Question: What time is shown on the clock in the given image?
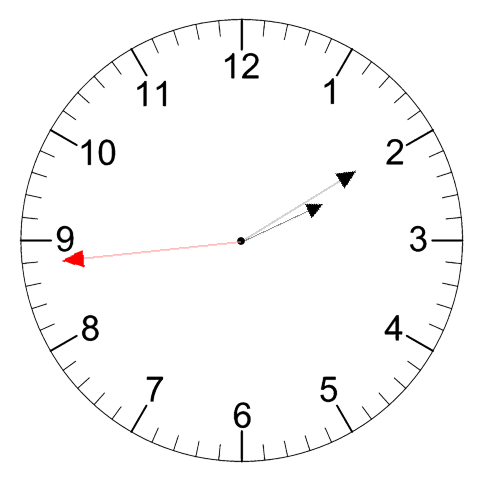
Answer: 02:09:44